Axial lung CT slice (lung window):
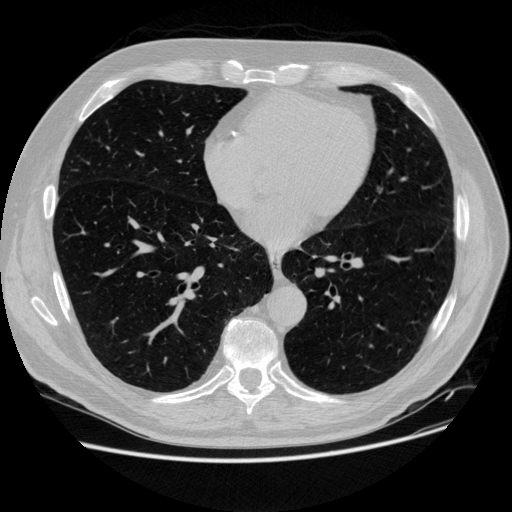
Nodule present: no